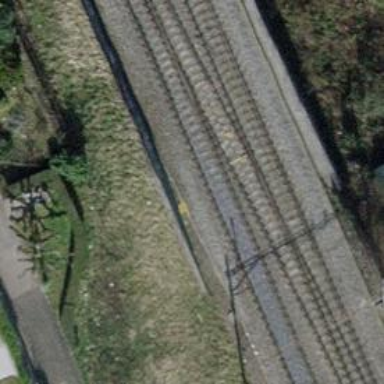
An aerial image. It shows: Railway siding with one electrified track and contact line for powering the train.